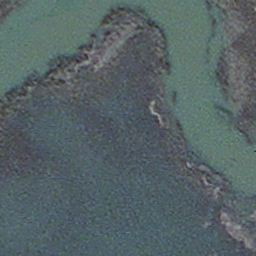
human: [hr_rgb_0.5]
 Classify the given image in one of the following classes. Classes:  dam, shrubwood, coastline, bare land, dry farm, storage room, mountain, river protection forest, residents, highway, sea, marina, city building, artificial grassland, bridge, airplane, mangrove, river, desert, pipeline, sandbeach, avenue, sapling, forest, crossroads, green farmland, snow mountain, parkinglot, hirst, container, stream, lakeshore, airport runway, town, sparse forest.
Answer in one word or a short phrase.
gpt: stream